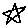
Label: star